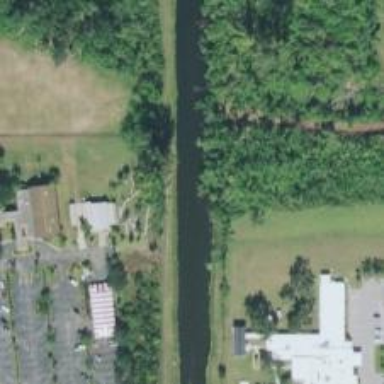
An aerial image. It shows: Canal.